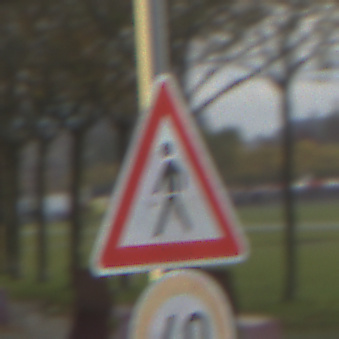
Verkehrszeichen: FussgaengerRechts
Zusatzzeichen unten: Geschwindigkeit40
Umgebung: Outdoor, Suburban
Tageszeit: MorningAfternoon
Wetter: PartlyCloudy
Licht: Natural
Jahreszeit: NotSpecified
Kontrast: MediumContrast